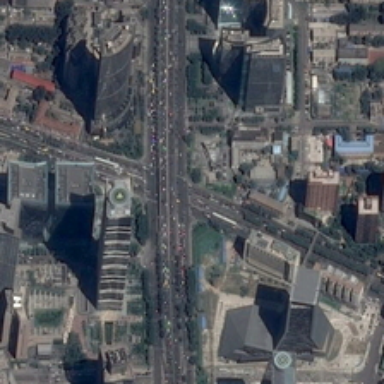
There are many tall buildings on both sides of the road .